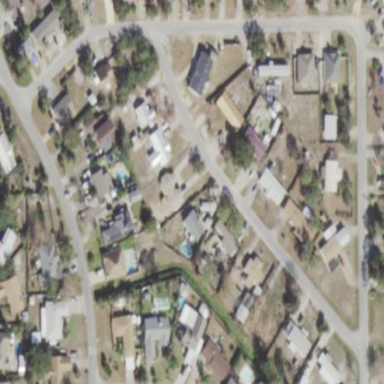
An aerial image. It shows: This residential area consists of single-family homes.